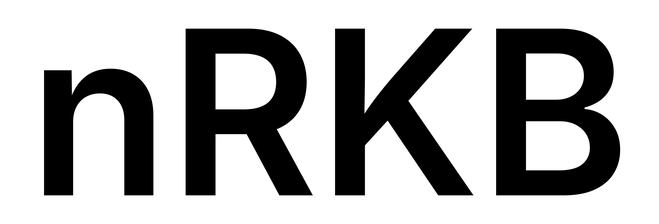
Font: Inter_SemiBold